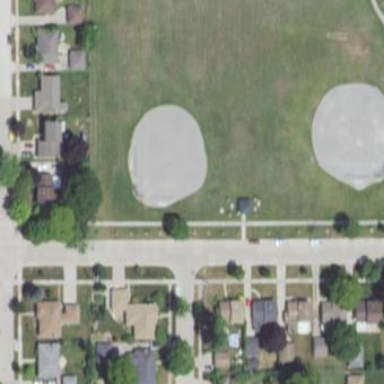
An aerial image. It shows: Baseball pitch for leisure land activities.